Question: Using 'InteliJ IDEA', I am trying to set up projects to run as part of the same IDE.
When import it ('File->New Project->From Maven') only the latest imported project shows up.
How can i get multiple projects to appear?

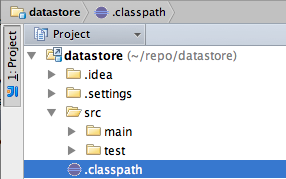
Answer: As you can <URL>, IntelliJ IDEA 'project' maps to Eclipse 'workspace' and 'module' maps to Eclipse 'project'.
Create one IDEA project and then add multiple modules to it. Modules can have different JDK and language level settings.